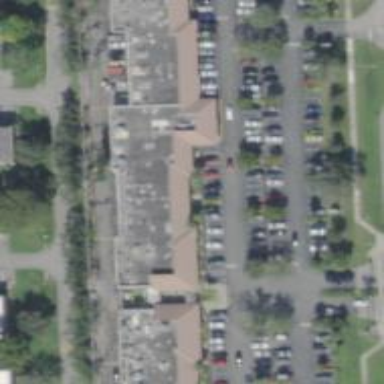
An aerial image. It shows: Veterinary facility.